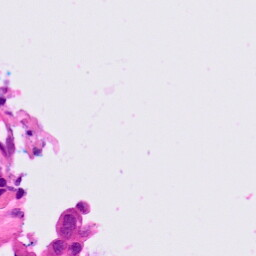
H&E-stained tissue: Lung